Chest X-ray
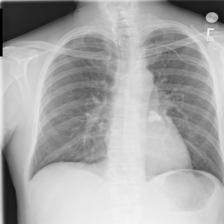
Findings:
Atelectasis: negative
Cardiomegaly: negative
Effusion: positive
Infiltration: negative
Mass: negative
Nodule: negative
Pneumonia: negative
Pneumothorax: negative
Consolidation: negative
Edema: negative
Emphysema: negative
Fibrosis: negative
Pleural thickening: negative
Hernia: negative